RGB frame:
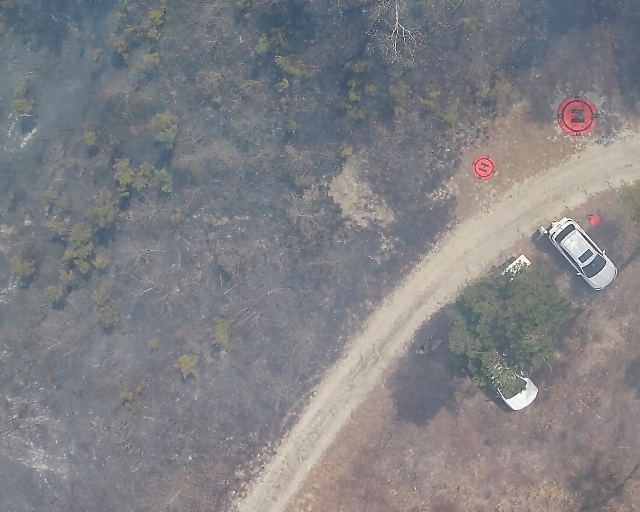
Thermal frame:
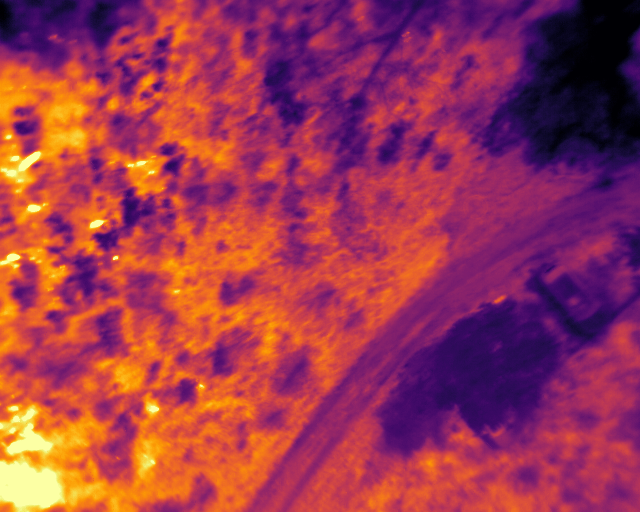
Captured: 2026-02-26 03:39:45
Pixels at or above 80 °C: 1396 (fraction of frame: 0.00426)